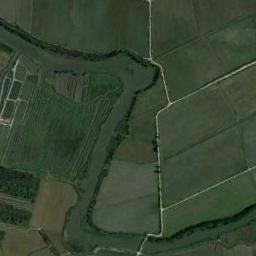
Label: river